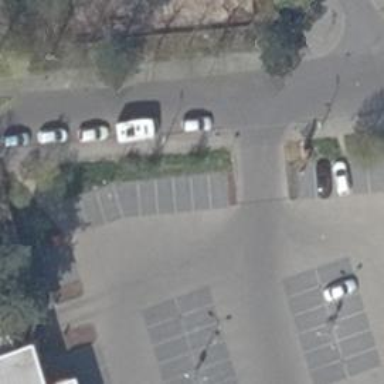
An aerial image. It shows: Asphalt parking aisle road.